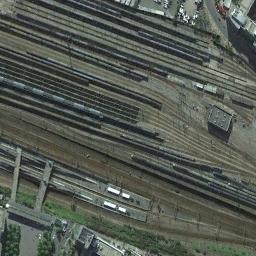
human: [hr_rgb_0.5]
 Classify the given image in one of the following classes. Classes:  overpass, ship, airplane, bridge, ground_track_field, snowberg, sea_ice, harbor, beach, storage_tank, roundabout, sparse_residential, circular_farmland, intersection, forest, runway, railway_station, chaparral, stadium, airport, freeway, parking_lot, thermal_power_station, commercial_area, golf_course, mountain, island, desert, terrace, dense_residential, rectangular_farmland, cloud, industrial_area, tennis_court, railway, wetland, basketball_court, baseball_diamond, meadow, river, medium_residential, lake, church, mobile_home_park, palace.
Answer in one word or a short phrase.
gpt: railway